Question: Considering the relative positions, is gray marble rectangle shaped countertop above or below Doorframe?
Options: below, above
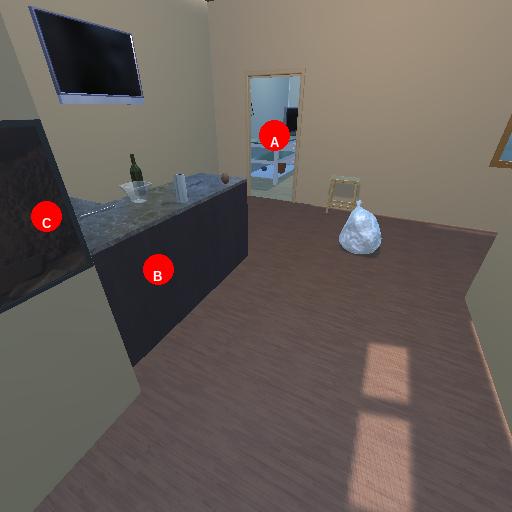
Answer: below